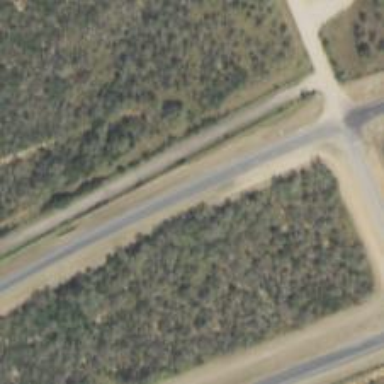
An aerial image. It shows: This image shows trunk highway that functions as expressway.